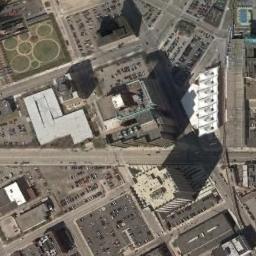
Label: commercial_area